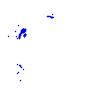
Particle: proton